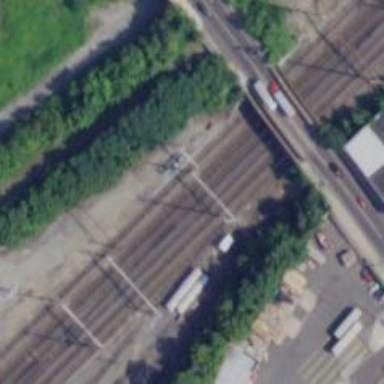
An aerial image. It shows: Railway track with contact lines for electrification.